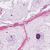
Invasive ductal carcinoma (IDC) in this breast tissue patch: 1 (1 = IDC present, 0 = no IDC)